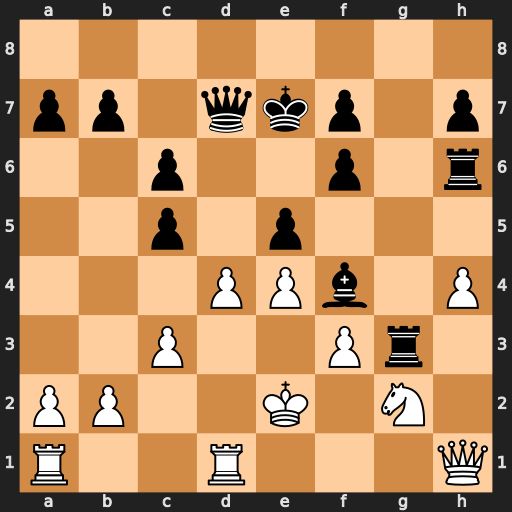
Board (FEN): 8/pp1qkp1p/2p2p1r/2p1p3/3PPb1P/2P2Pr1/PP2K1N1/R2R3Q
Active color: w
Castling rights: -
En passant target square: -
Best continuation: dxe5 Rxg2+ Qxg2